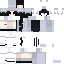
A female human skin with pale skin, wearing brown long hair dressed in a blue hoodie and black pants, featuring a closed mouth.